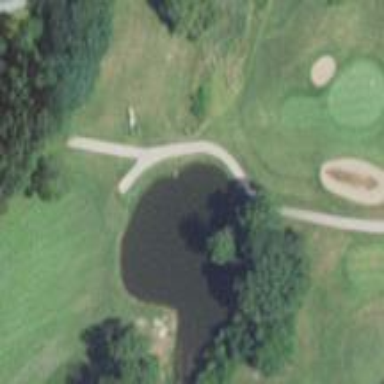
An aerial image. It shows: Water hazard on golf course. The hazard is natural water feature.